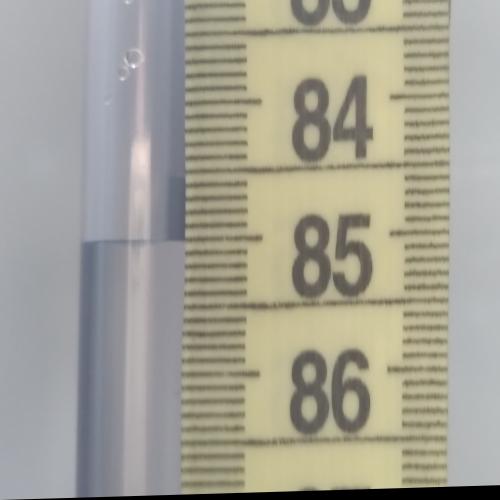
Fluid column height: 85.0 cm